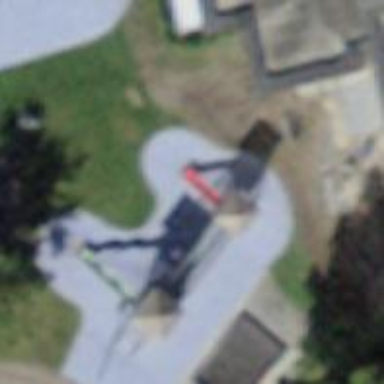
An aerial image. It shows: Playground area for leisure activities on the land.